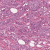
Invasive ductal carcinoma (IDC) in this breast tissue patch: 1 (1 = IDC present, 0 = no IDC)